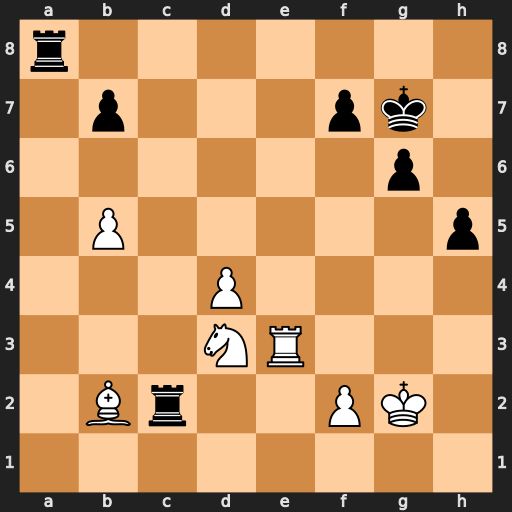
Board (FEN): r7/1p3pk1/6p1/1P5p/3P4/3NR3/1Br2PK1/8
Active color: w
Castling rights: -
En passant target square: -
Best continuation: d5+ Rxb2 Nxb2